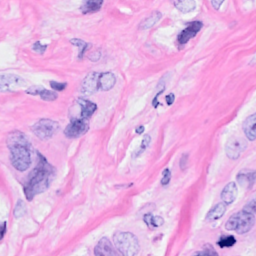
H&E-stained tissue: Breast